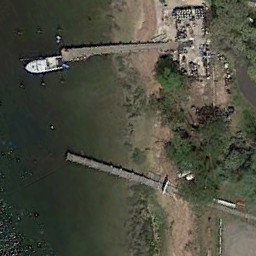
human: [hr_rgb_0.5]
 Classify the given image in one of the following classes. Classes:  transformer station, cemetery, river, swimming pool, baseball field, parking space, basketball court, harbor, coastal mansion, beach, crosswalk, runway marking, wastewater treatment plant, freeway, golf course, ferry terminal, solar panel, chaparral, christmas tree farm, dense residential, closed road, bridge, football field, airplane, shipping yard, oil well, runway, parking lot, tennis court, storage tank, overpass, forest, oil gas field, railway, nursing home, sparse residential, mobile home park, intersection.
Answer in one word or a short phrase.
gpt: ferry terminal